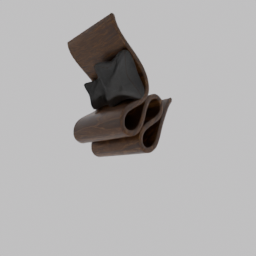
Label: furniture